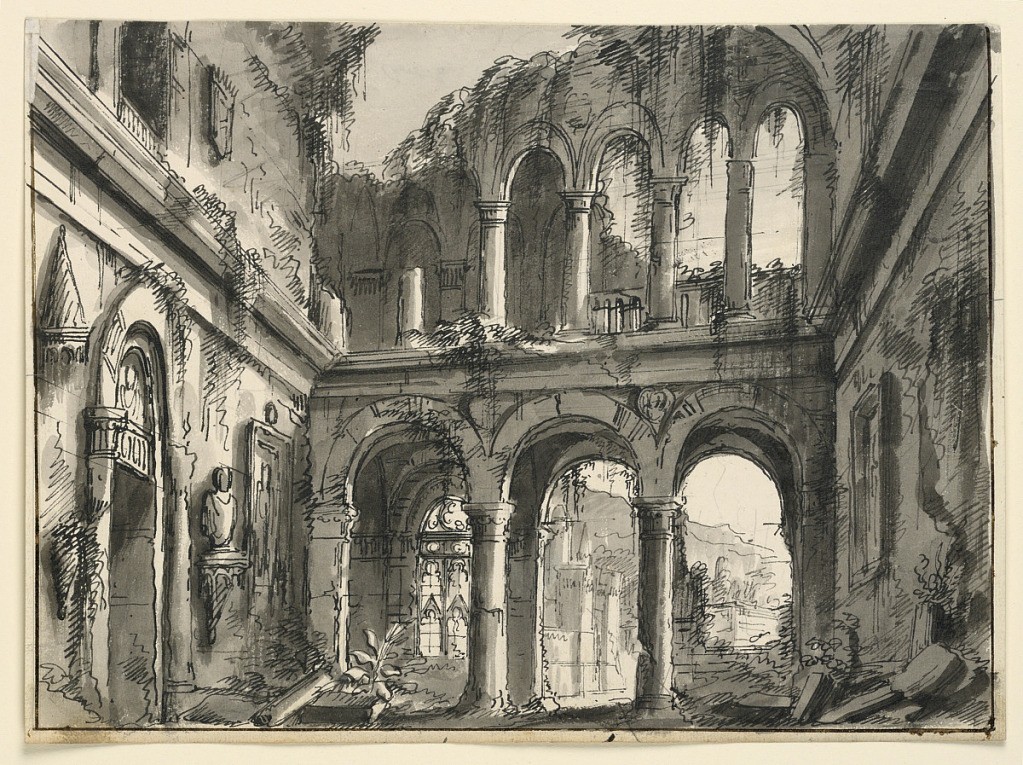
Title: Stage Design, Interior of Ruined Renaissance Palace
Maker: Romolo Achille Liverani, Italian, 1809 - 1872
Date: early 19th century
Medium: Pen and black ink, brush and gray wash, graphite on laid paper
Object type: Drawing
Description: Horizontal rectangle. Interior of ruined palace with outlook through three archways into hilly landscapes and architectural ruins.